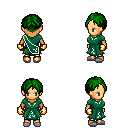
a pixel art fantasy rpg character, female body template, human, tanned skin, sash dress, gold greaves, green parted hairstyle, gold gloves, white slippers, four views (front, back, left, right), 2x2 character sprite sheet, small pixel art, hard edges, no anti-aliasing